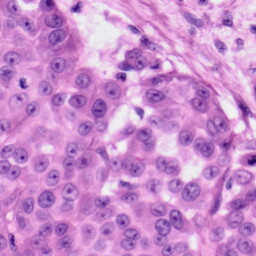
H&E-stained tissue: Skin